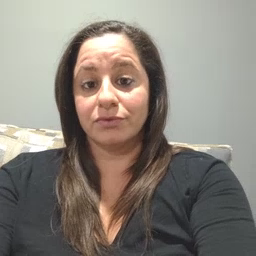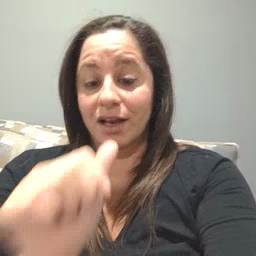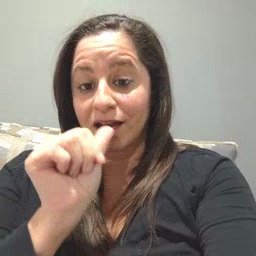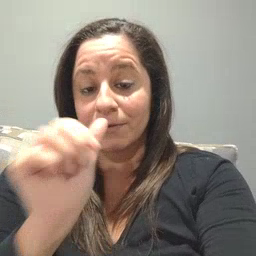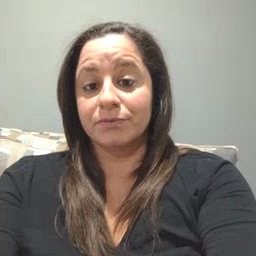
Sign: nuts